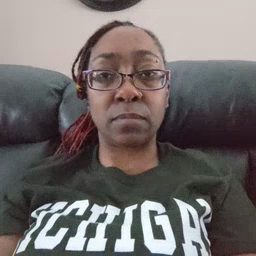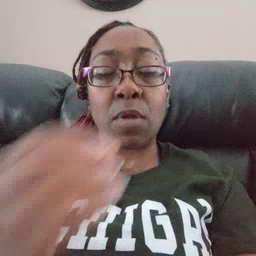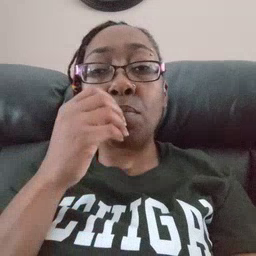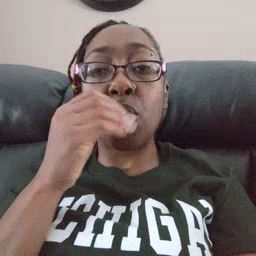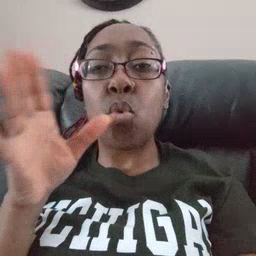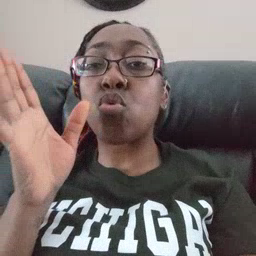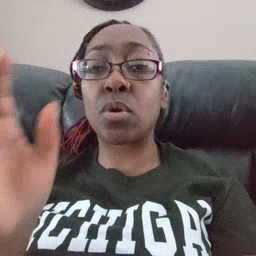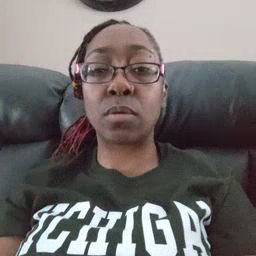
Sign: blow